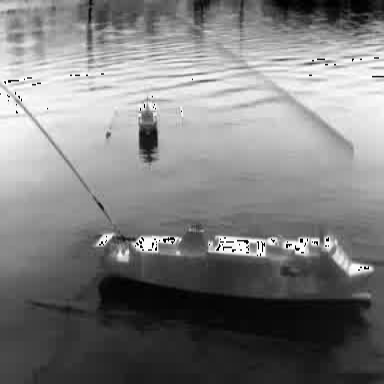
There are two objects shown in the infrared image, including a container_ship, and a liner.